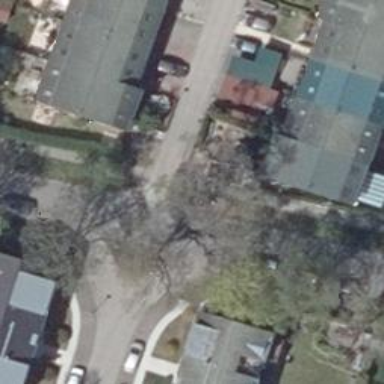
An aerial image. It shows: Asphalt road in residential area.